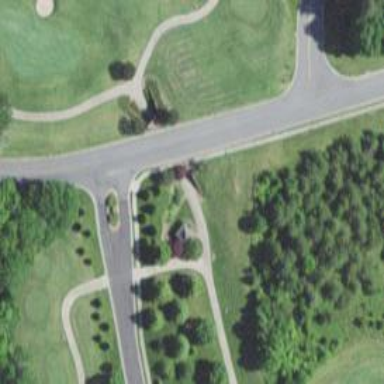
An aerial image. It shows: Service road designated as golf cart path.